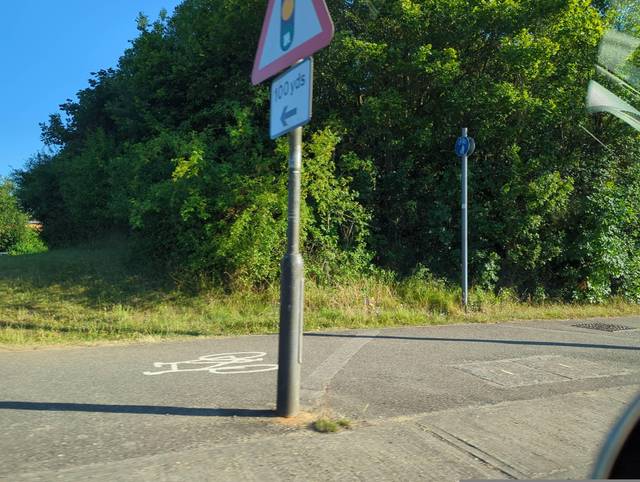
Region: United Kingdom
Coordinates: 52.041, 1.102